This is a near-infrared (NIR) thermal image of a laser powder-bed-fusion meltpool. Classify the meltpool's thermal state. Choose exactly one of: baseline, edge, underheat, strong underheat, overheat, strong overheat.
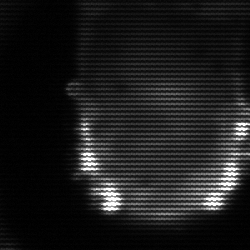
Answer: baseline